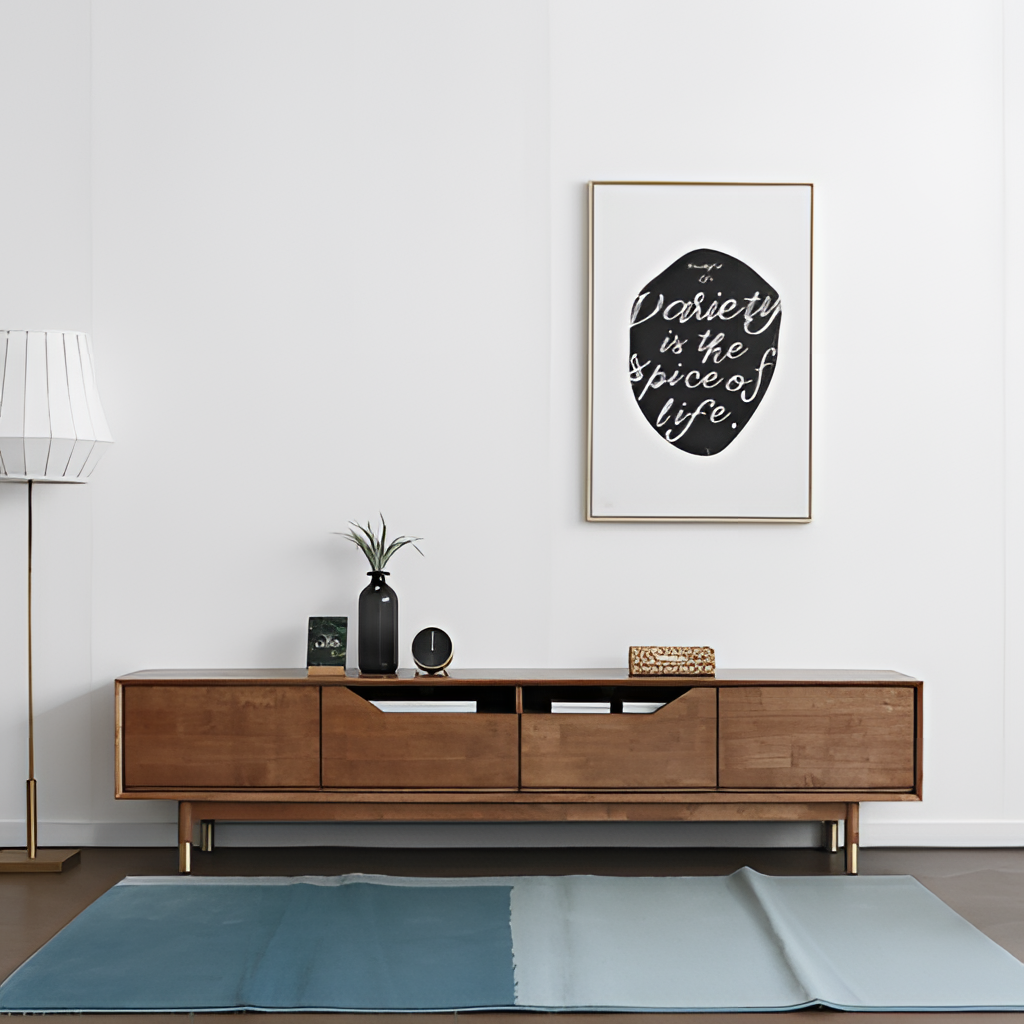
living room, brown wood sideboard, modern, paint wallpaper, with solid pattern, brown wood flooring, with plank pattern